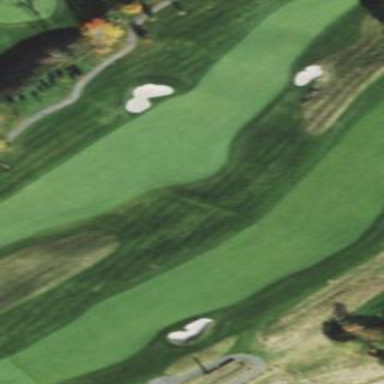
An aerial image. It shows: Golf fairway surrounded by grass.